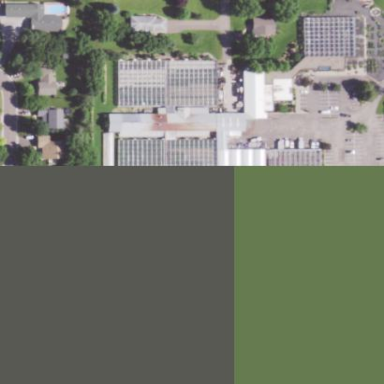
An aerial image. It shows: Greenhouse used for horticulture.